Question: I am new to windows phone development. I have created one windows phone 8 application.

Please help me how to remove those symbols from my application.
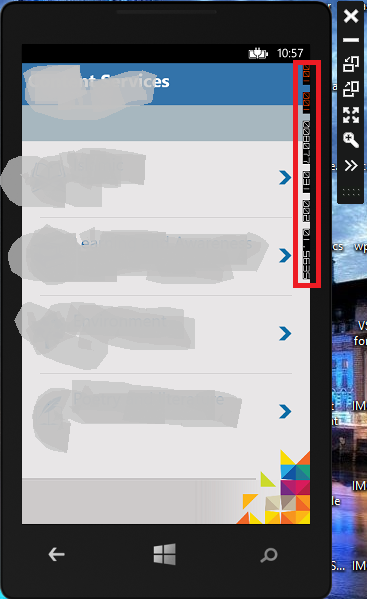
Answer: Go to your App.xaml.cs file.
Look for this code:
'''
if (Debugger.IsAttached)
{
// Display the current frame rate counters.
Application.Current.Host.Settings.EnableFrameRateCounter = true;
...
'''
Comment out the line
'''
Application.Current.Host.Settings.EnableFrameRateCounter = true;
'''
or set it to false.